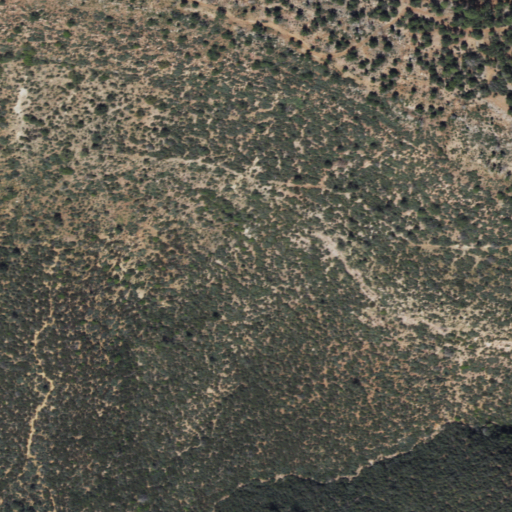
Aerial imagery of ridge(s) in Arizona named Diamond Rim containing evergreen forest and shrub